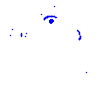
Particle: kaon